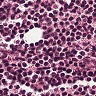
Metastatic tissue present: no